Question: I have created a very simple plot that is dynamically updated by adding new images on the right side of the screen, and then making them move towards the left side. This way, the plot within the screen's bounds looks like they are plotted as time goes by.
Unfortunately, when doing it this way, I have to let the images start outside of the screen, and move into view, and I can't remove them again before they are completely outside of the screen on the left side. This results in the images being partially visible outside of the screen's bounds.
The control is created as a 'Group' that contains two static images (a black background and the image of the screen as foreground), plus all the moving images in between. This 'Group' is then added to my 'Stage' (like all other actors), and drawn as part of the 'Stage'.
In the image below, the control's bounds are marked with red. I would like to hide the parts of the moving images that are outside of these bounds. Is this possible to do using some libGDX functionality I have missed? By somehow constraining the Group's drawing area, perhaps?

My other alternatives are to draw parts of the blue background in front of the screen, to hide the outliers, or to make the screen's edges thick enough to hide them. I think that both these solutions are unnecessarily inconvenient, and I'm pretty sure there is a better way to do this.
Any suggestions?
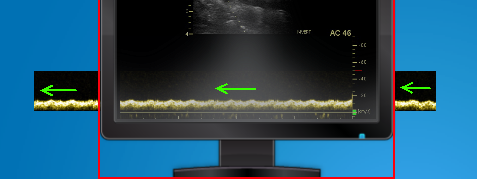
Answer: The solution was to use the <URL>.
'''
@Override
public void draw(SpriteBatch batch, float parentAlpha) {
//Create a scissor recangle that covers my Actor.
Rectangle scissors = new Rectangle();
Rectangle clipBounds = new Rectangle(getX(),getY(),getWidth(),getHeight());
ScissorStack.calculateScissors(camera, batch.getTransformMatrix(), clipBounds, scissors);
batch.flush(); //Make sure nothing is clipped before we want it to.
ScissorStack.pushScissors(scissors);
//Draw the actor as usual
super.draw(batch, parentAlpha);
//Perform the actual clipping
ScissorStack.popScissors();
}
'''